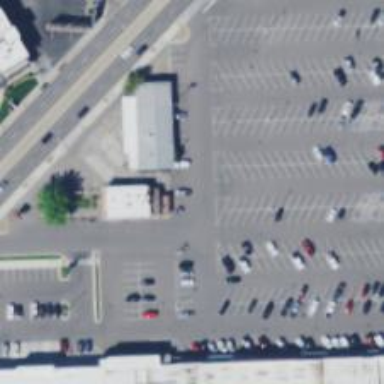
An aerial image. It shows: Retail area.